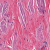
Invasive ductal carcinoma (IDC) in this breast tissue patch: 0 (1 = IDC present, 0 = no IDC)